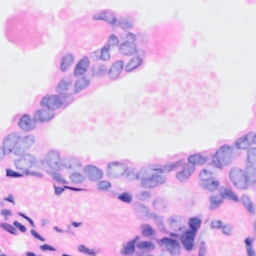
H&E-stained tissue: Breast